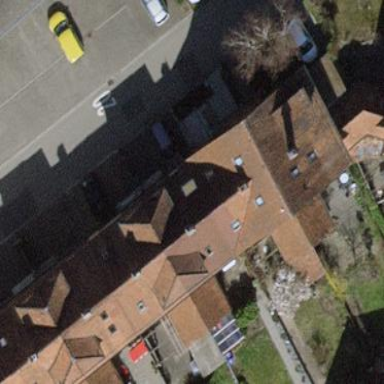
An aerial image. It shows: Building with tiled roof.